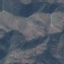
Label: HerbaceousVegetation